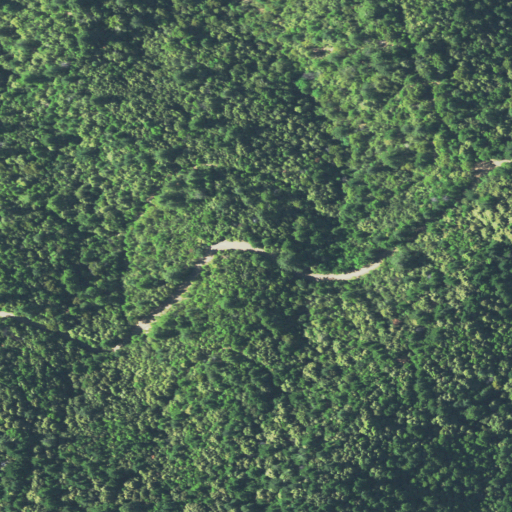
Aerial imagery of plain(s) in California named McKenzie Grade containing evergreen forest and open development